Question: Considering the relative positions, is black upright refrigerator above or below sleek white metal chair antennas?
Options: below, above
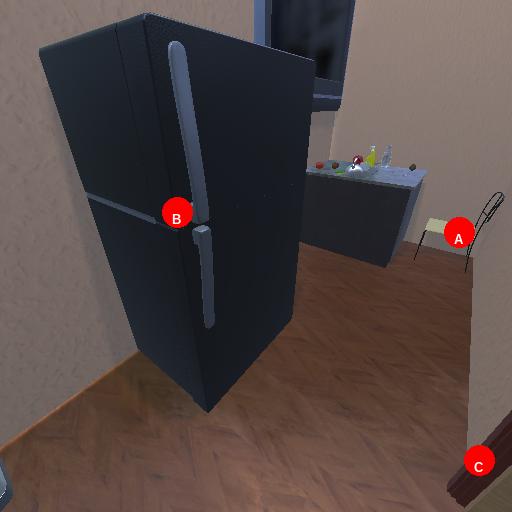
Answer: below